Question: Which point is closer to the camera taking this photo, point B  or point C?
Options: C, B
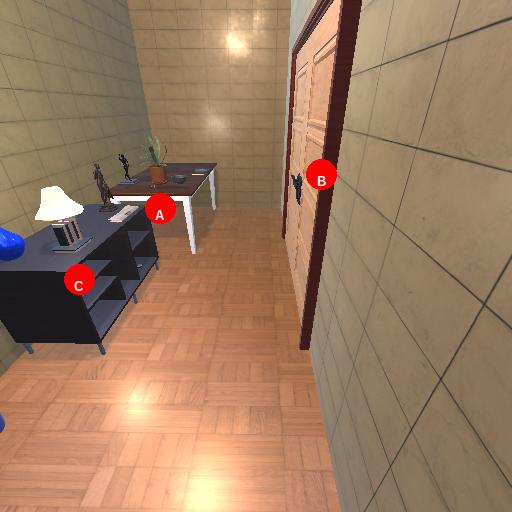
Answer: C